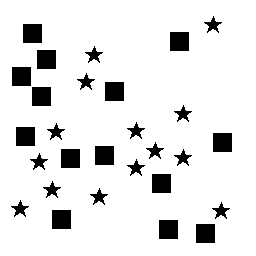
Squares: 14
Triangles: 0
Stars: 14
Total shapes: 28